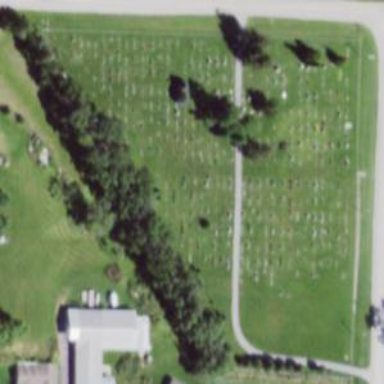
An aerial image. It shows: Cemetery.